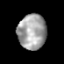
Tissue: prostate
Cell type: Epithelial cells
Senescence score: 0.3384
Nuclear area (px): 978
Mean DAPI intensity: 161.598